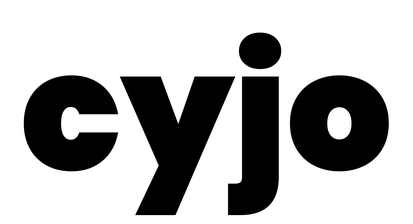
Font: Poppins-Black